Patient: sex M, age 26
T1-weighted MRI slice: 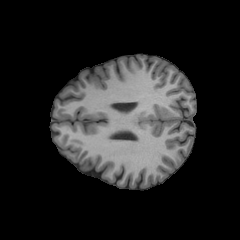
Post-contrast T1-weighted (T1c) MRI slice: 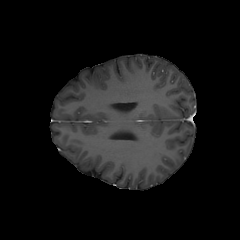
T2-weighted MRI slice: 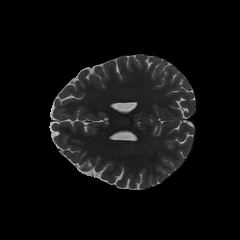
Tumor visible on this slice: no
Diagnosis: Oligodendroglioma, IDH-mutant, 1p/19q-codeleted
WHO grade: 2